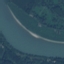
Label: River